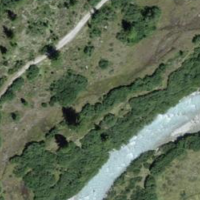
EUNIS habitat code: 26
Species observed at this site:
Phyteuma betonicifolium
Silene nutans